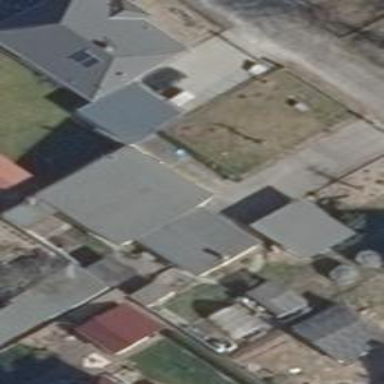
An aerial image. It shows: Part of building.